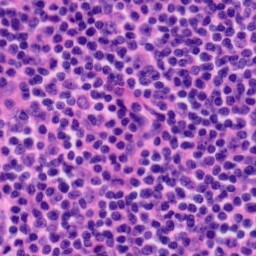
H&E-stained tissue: Tonsil